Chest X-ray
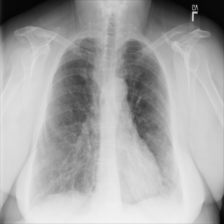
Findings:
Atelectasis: negative
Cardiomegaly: negative
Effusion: negative
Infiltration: negative
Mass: negative
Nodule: negative
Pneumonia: negative
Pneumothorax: negative
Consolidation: negative
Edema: negative
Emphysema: negative
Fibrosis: negative
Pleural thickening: negative
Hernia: negative